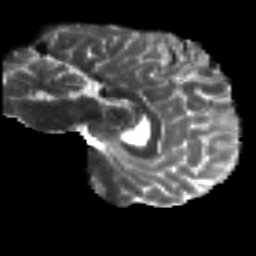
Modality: T2w
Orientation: sagittal
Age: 32
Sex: male
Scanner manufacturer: siemens
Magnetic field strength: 3 T
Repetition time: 8.8 s
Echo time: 0.085 s